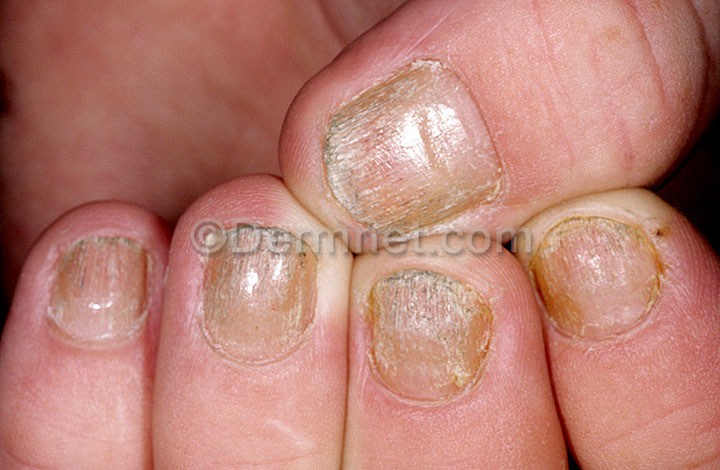
Disease: Nail Fungus and other Nail Disease